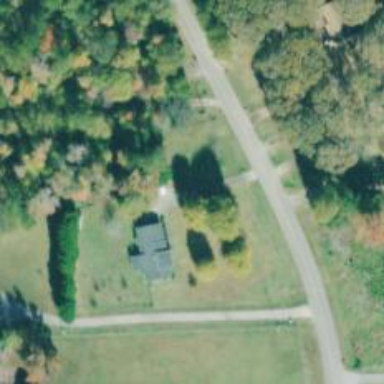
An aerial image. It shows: Driveway leading to service road.